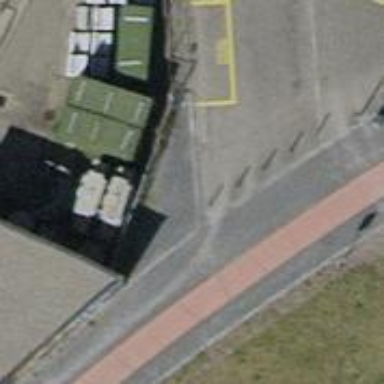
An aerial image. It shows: Bollard barrier.